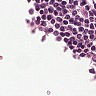
Metastatic tissue present: no